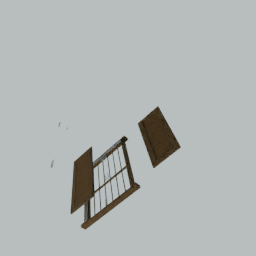
Label: architecture